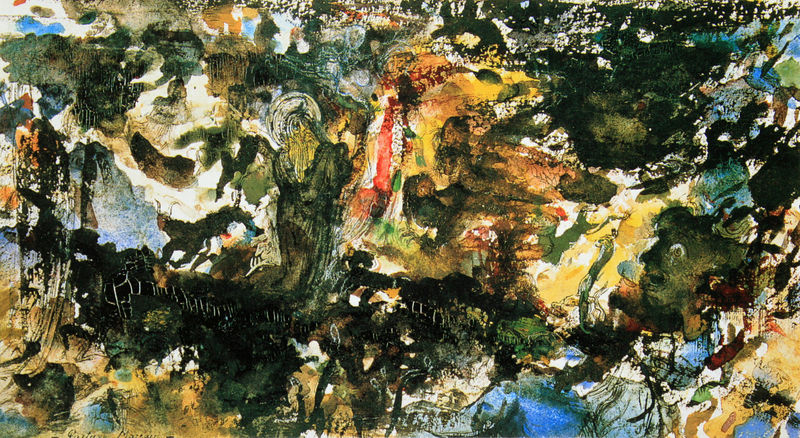
Titel: Die Versuchung des Hl. Antonius (?)
Künstler: Gustave Moreau
Standort: Paris
Institution: Musée Gustave Moreau
Schlagwörter: blau, dunkel, gemälde, himmel, kopf, weiß, gelb, grün, menschen, see, teich, braun, bunt, grau, köpfe, licht, schwarz, hund, rot, tier, tiere, expressionismus, bart, richter, gesicht, mensch, signatur, öl, felder, boden, figur, gewand, wald, pferd, chaos, engel, garten, moderne, abstrakt, farben, flächen, modern, farbe, formen, krieg, querformat, blue, könig, oil, people, red, white, women, black, dark, expressionism, face, green, grey, painting, robe, woman, yellow, streifen, patterns, brown, zeigen, frottage, acryl, leinwand, pinselstrich, flecken, hand, heiligenschein, nimbus, untersicht, angel, angels, cloud, frau, man, sky, head, house, mountain, mountains, orange, sea, water, wut, erscheinung, heiliger, eyes, lebhaft, farbfelder, light, drawing, paper, expression, brush strokes, castle, color, impressionism, animals, bird, line, battle, beard, devil, flying, martyr, saint, abdruck, kleckse, faces, movement, swirl, stormy, wave, abstract, unruhig, dirt, restweiß, cloak, gefühl, cat, ink, jesus, watercolor, art, colorful, colors, colours, farbflecken, gegenstandslos, übermalung, animal, eye, lines, shapes, gewimmel, impressionist, wolke, god, christ, fish, brush, figure, shading, bull, canvas, cave painting, chagall, goat, ochre, paint, space, splash, splatter, composition, ghost, range, wirrwarr, darkness, mary, structure, kreaturen, balance, standing, pray, skeleton, modern art, drips, zufall, unrealistisch, cracks, big, egg, formalist, floating, massacre, unfigürlich, spots, halo, materiality, strange, mess, wild, treppe, d, schreiender mann, kamel, gürtel, sattel, liebespaar, dunkelheit, bedrohung, vogelschwarm, nonrepresentative, farbverteilung, demon, gloomy, painterly, ?, 20th century, anthony, yelow, waterolor, objects, whote, scratchin, scratching, clutter, nonobjective, scratches, markmaking, mixed, suffer, re, confusing, nonrepresentational, splotches, splashes, lue, stuff, fg, bubble, pencile, cracking, blobs, layering, ado, creative, expresionism, europe painting, colores, spotches, disarray, hidden meaning, batlle, lightblue, colorful abstract art, trees, leaves, floating prolle, bloch, raabstract, kaos